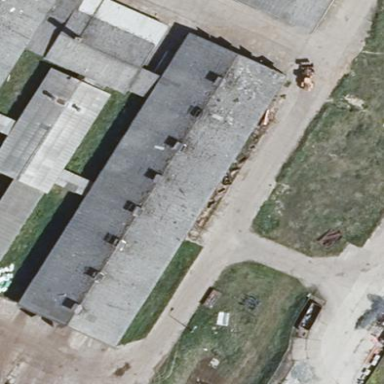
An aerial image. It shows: Gabled farm auxiliary building with grey roof. The roof is oriented along the structure.